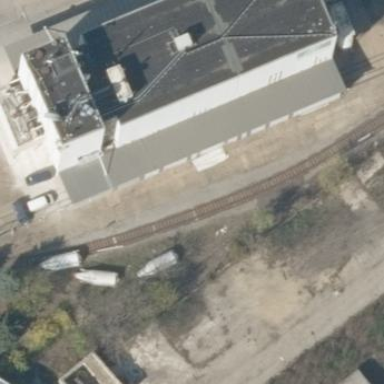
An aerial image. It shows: Warehouse building.